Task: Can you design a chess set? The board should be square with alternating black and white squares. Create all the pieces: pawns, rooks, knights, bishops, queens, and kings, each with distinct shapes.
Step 3890:
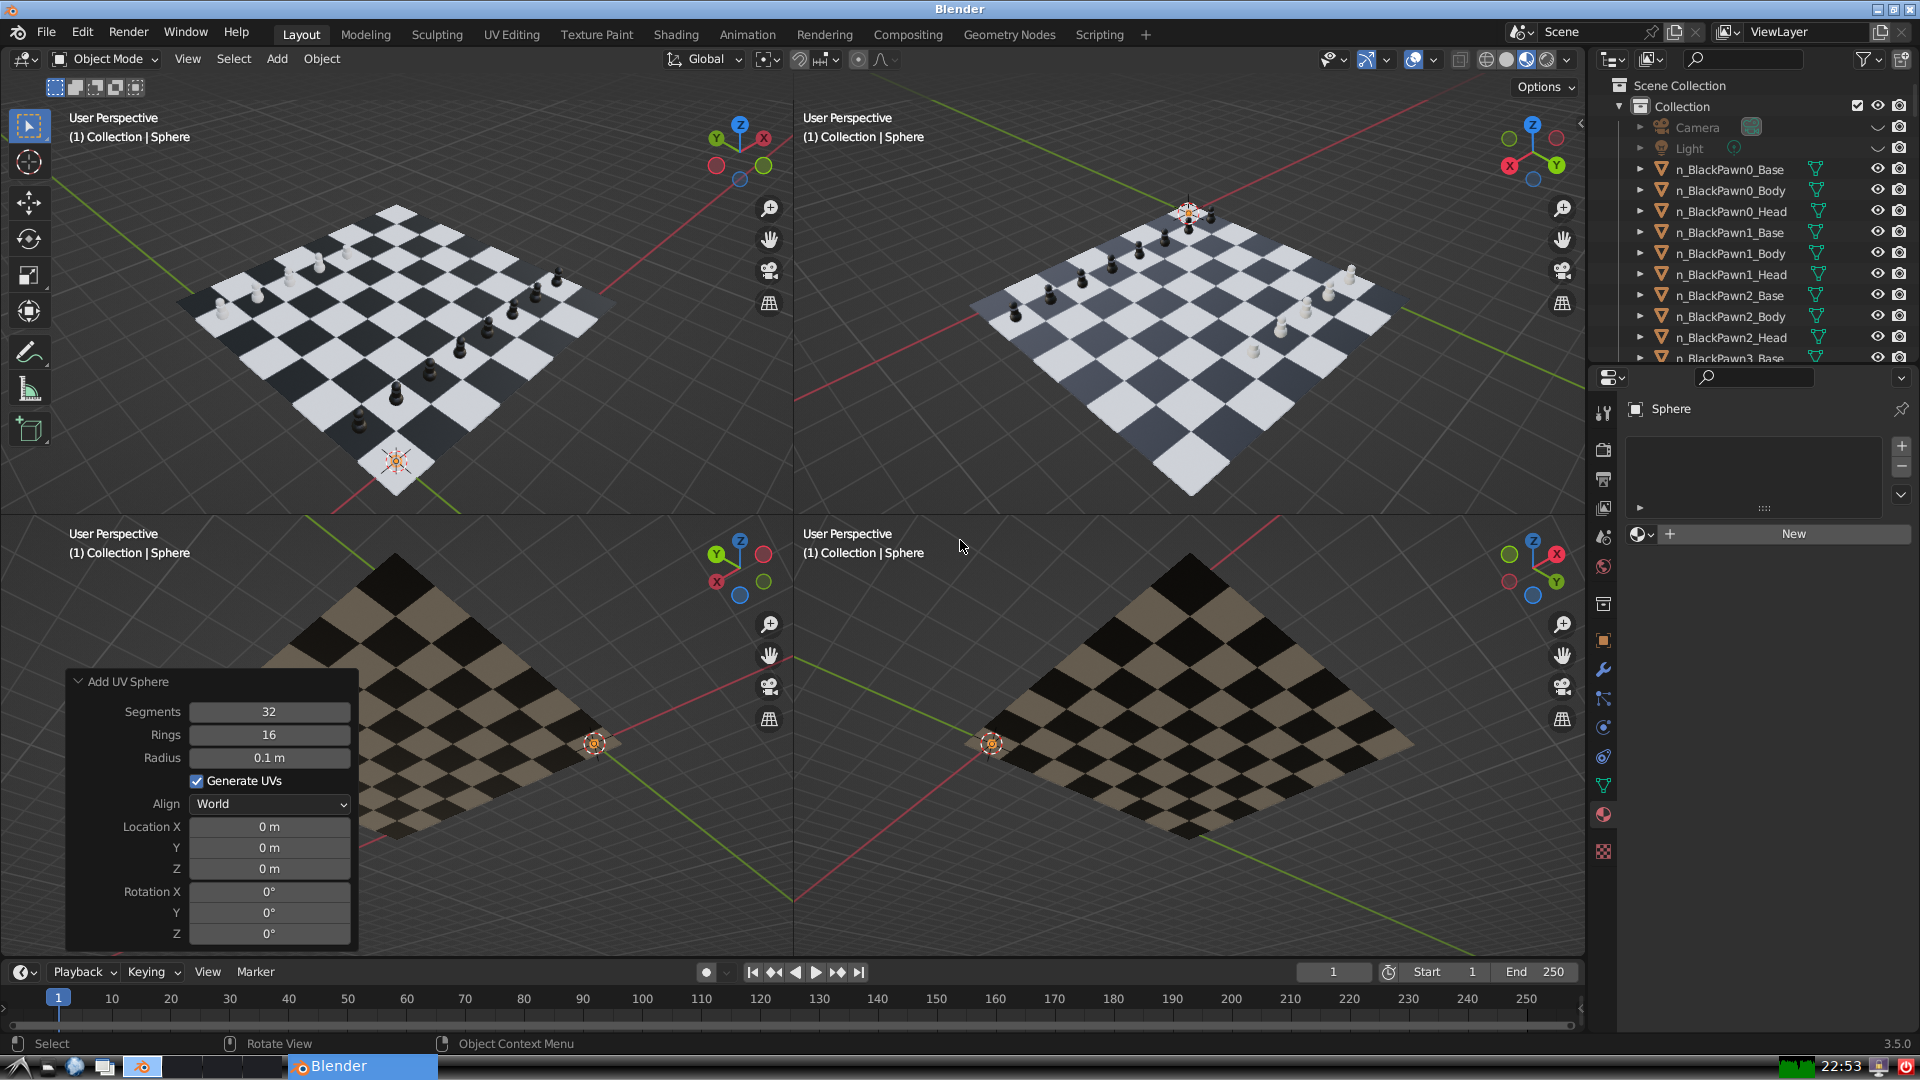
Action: {"mouse_move": [270, 827]}